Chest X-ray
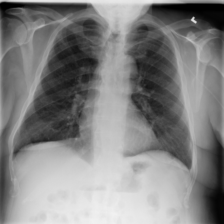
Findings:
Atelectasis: negative
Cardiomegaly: negative
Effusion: positive
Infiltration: negative
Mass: negative
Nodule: negative
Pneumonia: negative
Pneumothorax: negative
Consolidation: negative
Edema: negative
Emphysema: negative
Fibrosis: negative
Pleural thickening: negative
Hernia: negative